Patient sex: M
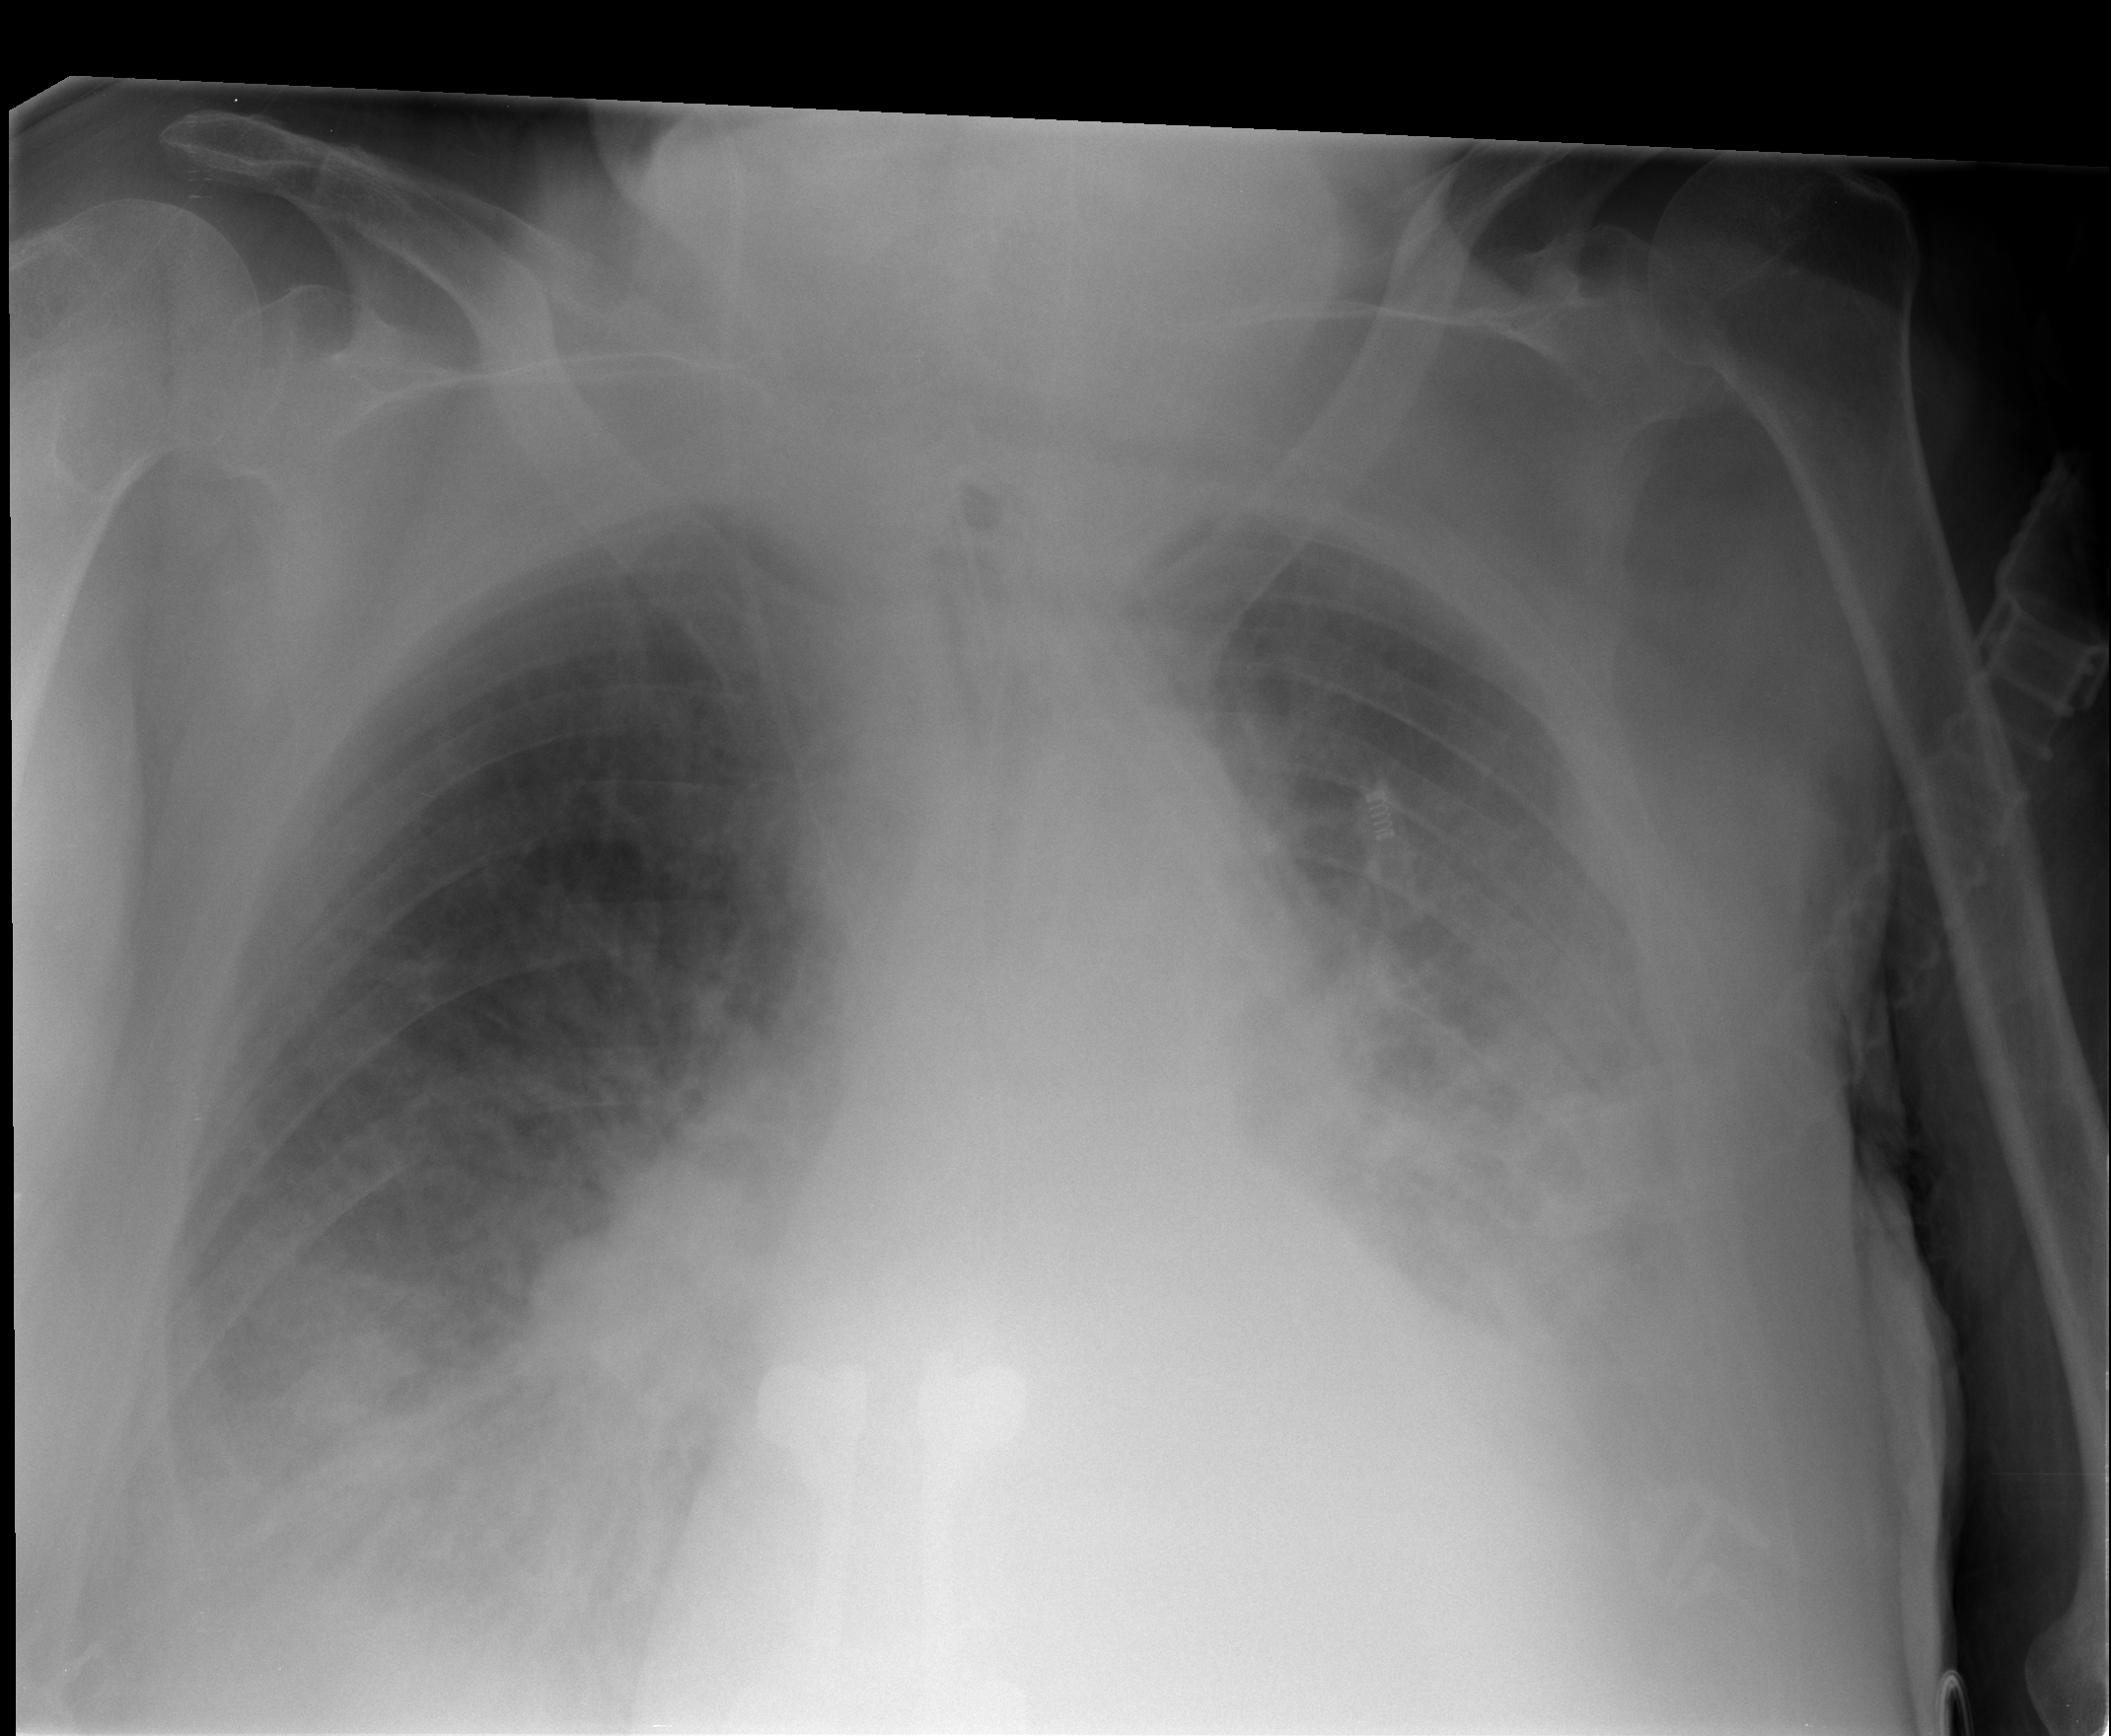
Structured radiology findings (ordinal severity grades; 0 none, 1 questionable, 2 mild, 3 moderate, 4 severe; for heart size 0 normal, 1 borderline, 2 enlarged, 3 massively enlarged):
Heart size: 3
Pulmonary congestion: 1
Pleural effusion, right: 3
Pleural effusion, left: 3
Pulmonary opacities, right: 3
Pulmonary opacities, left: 3
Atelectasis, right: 2
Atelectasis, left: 3